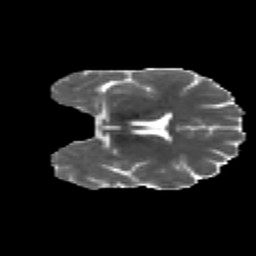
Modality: MD
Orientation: coronal
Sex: male
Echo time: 0.114 s